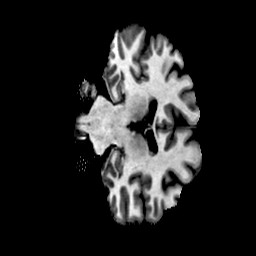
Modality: T1w
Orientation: coronal
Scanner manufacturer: ge
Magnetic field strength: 3 T
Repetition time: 0.00766 s
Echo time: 0.003476 s